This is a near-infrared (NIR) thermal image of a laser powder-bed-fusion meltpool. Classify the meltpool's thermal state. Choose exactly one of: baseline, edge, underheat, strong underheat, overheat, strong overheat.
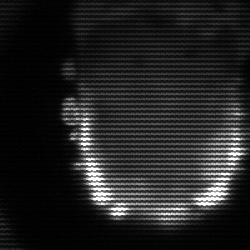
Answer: baseline